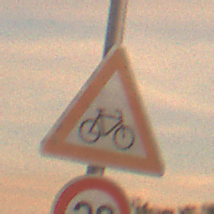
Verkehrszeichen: RadverkehrLinks
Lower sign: Geschwindigkeit20
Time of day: SunriseSunset
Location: Outdoor (Nature)
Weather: PartlyCloudy
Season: NotSpecified
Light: Natural